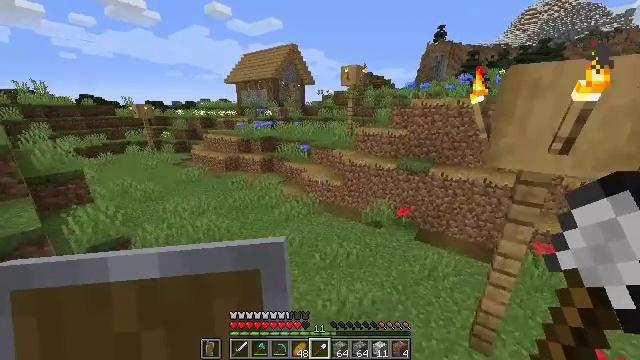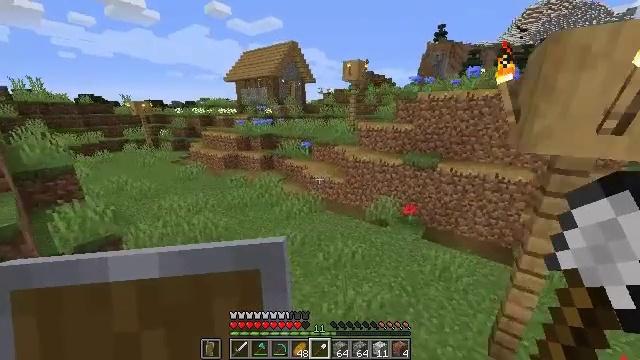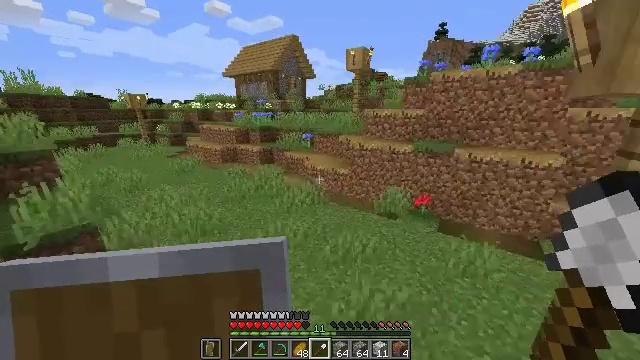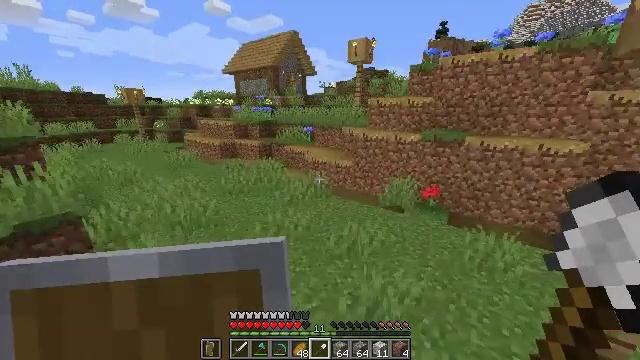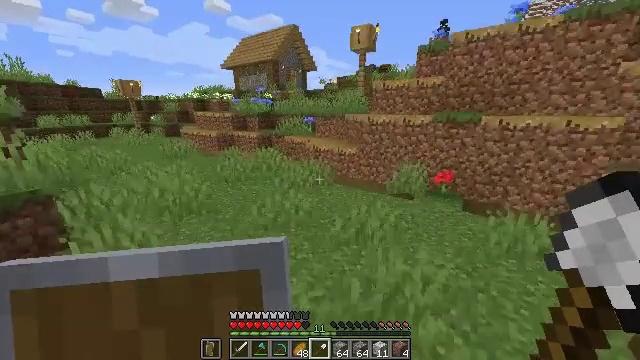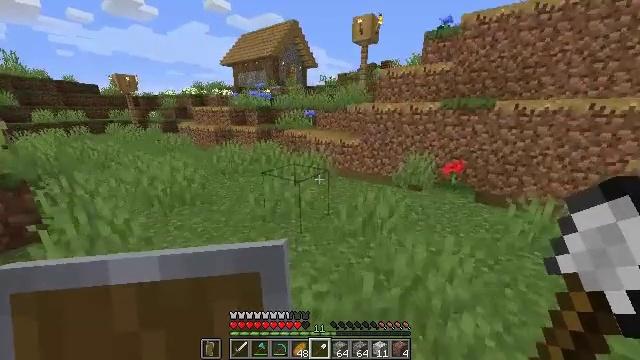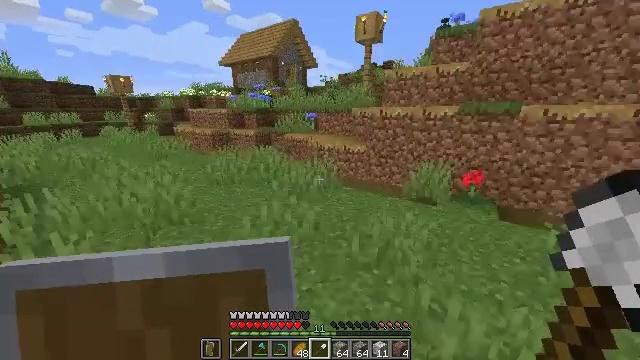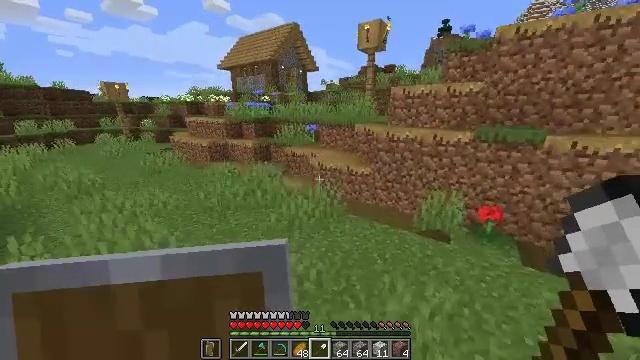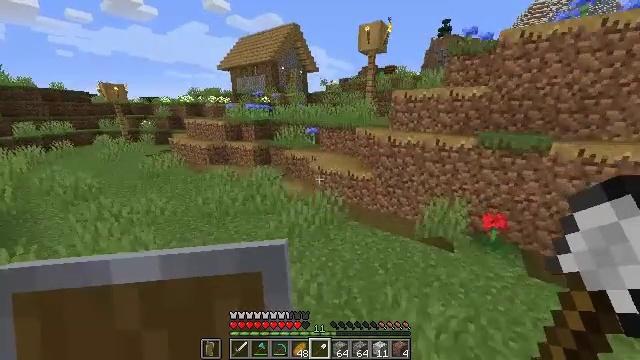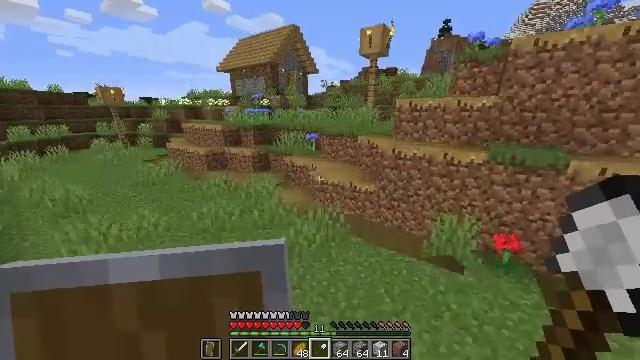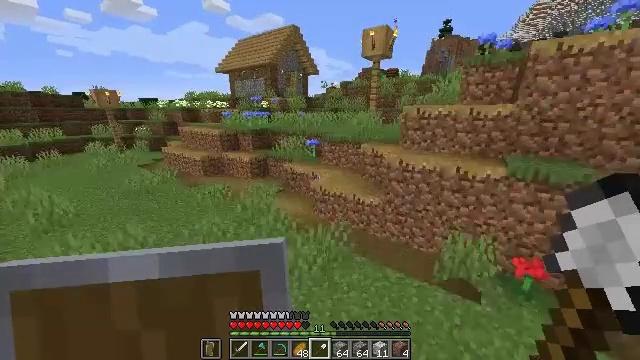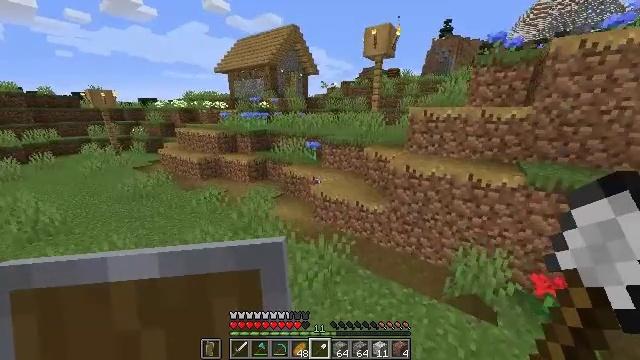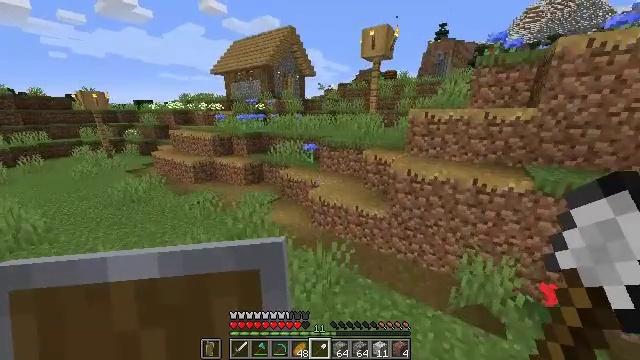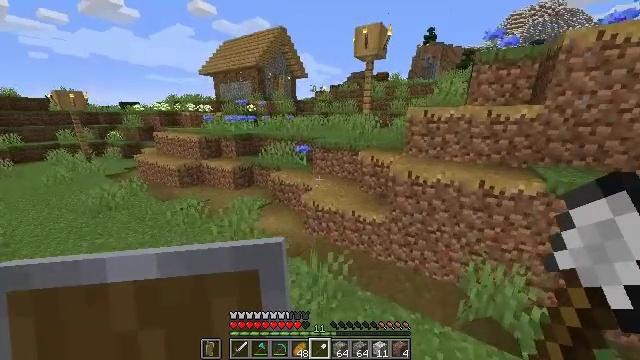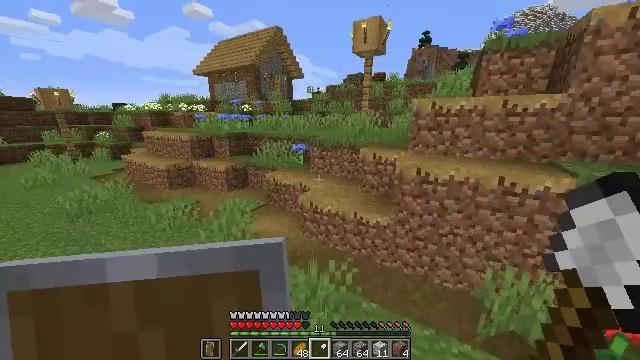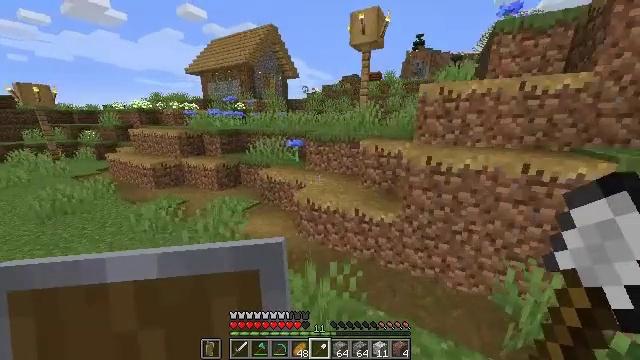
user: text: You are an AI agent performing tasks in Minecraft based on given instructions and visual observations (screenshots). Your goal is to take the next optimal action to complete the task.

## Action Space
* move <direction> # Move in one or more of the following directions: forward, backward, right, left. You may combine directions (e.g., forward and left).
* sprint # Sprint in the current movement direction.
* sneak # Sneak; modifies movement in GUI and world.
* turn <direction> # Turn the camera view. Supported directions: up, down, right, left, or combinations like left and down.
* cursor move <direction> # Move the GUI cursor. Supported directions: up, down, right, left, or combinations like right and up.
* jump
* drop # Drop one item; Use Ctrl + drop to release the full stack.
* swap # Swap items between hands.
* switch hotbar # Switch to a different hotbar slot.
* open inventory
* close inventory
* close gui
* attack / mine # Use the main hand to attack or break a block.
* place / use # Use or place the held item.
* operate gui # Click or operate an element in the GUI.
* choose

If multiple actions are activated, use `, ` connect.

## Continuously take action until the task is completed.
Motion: motion action
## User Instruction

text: Recycle the blast furnace by breaking it.
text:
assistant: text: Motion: move forward, jump
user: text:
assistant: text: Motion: move forward, jump
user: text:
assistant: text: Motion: move forward, jump
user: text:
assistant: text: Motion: move forward, jump
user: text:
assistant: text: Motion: move forward, jump
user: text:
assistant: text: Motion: move forward, jump
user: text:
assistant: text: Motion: move forward, jump
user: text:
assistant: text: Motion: move forward, jump
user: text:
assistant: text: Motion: move forward, jump
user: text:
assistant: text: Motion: move forward, jump
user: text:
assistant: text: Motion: move forward, jump
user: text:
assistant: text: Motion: move forward, jump
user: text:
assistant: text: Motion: move forward, turn right, jump
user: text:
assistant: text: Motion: move forward, jump
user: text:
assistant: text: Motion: move forward, turn right
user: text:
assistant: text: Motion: move forward
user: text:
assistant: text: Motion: move forward, turn right
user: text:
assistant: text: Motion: move forward, jump
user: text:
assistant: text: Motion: move forward, jump
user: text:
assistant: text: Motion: move forward, jump
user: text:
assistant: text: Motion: move forward, jump
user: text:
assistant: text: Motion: move forward, jump
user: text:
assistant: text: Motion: move forward, jump
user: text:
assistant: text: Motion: move forward, jump
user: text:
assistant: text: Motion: move forward
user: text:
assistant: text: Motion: move forward
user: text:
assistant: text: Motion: move forward
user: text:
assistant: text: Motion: move forward, jump
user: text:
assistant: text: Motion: move forward, jump
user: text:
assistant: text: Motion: move forward, jump